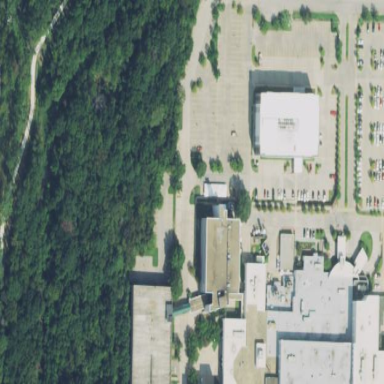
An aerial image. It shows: Healthcare facility identified as hospital.